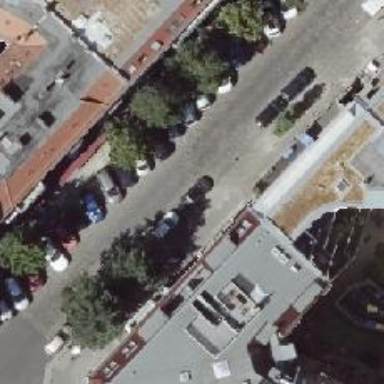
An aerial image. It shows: Parking lane.